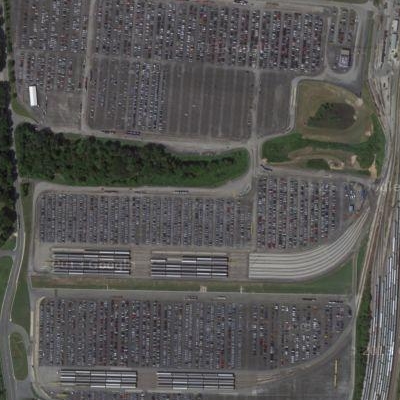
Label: gParking